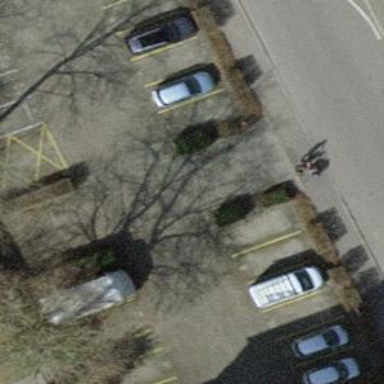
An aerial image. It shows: Road serving as parking aisle.